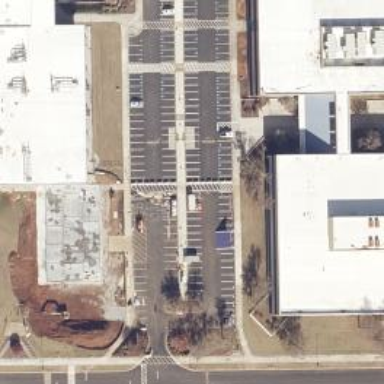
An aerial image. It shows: Parking space.